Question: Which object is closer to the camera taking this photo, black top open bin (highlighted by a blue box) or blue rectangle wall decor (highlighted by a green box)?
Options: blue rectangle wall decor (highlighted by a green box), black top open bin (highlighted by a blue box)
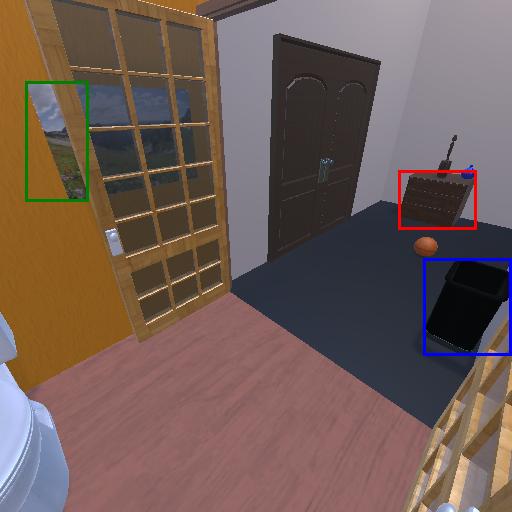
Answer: blue rectangle wall decor (highlighted by a green box)